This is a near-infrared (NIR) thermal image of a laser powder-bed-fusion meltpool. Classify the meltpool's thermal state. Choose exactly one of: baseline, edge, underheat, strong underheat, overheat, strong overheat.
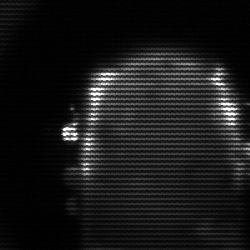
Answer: baseline